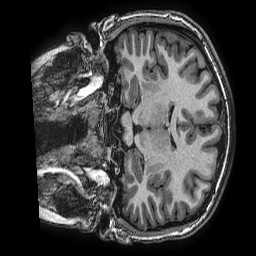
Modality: T1w
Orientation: coronal
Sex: female
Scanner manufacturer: ge
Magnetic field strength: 3 T
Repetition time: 0.0077 s
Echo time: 0.003436 s